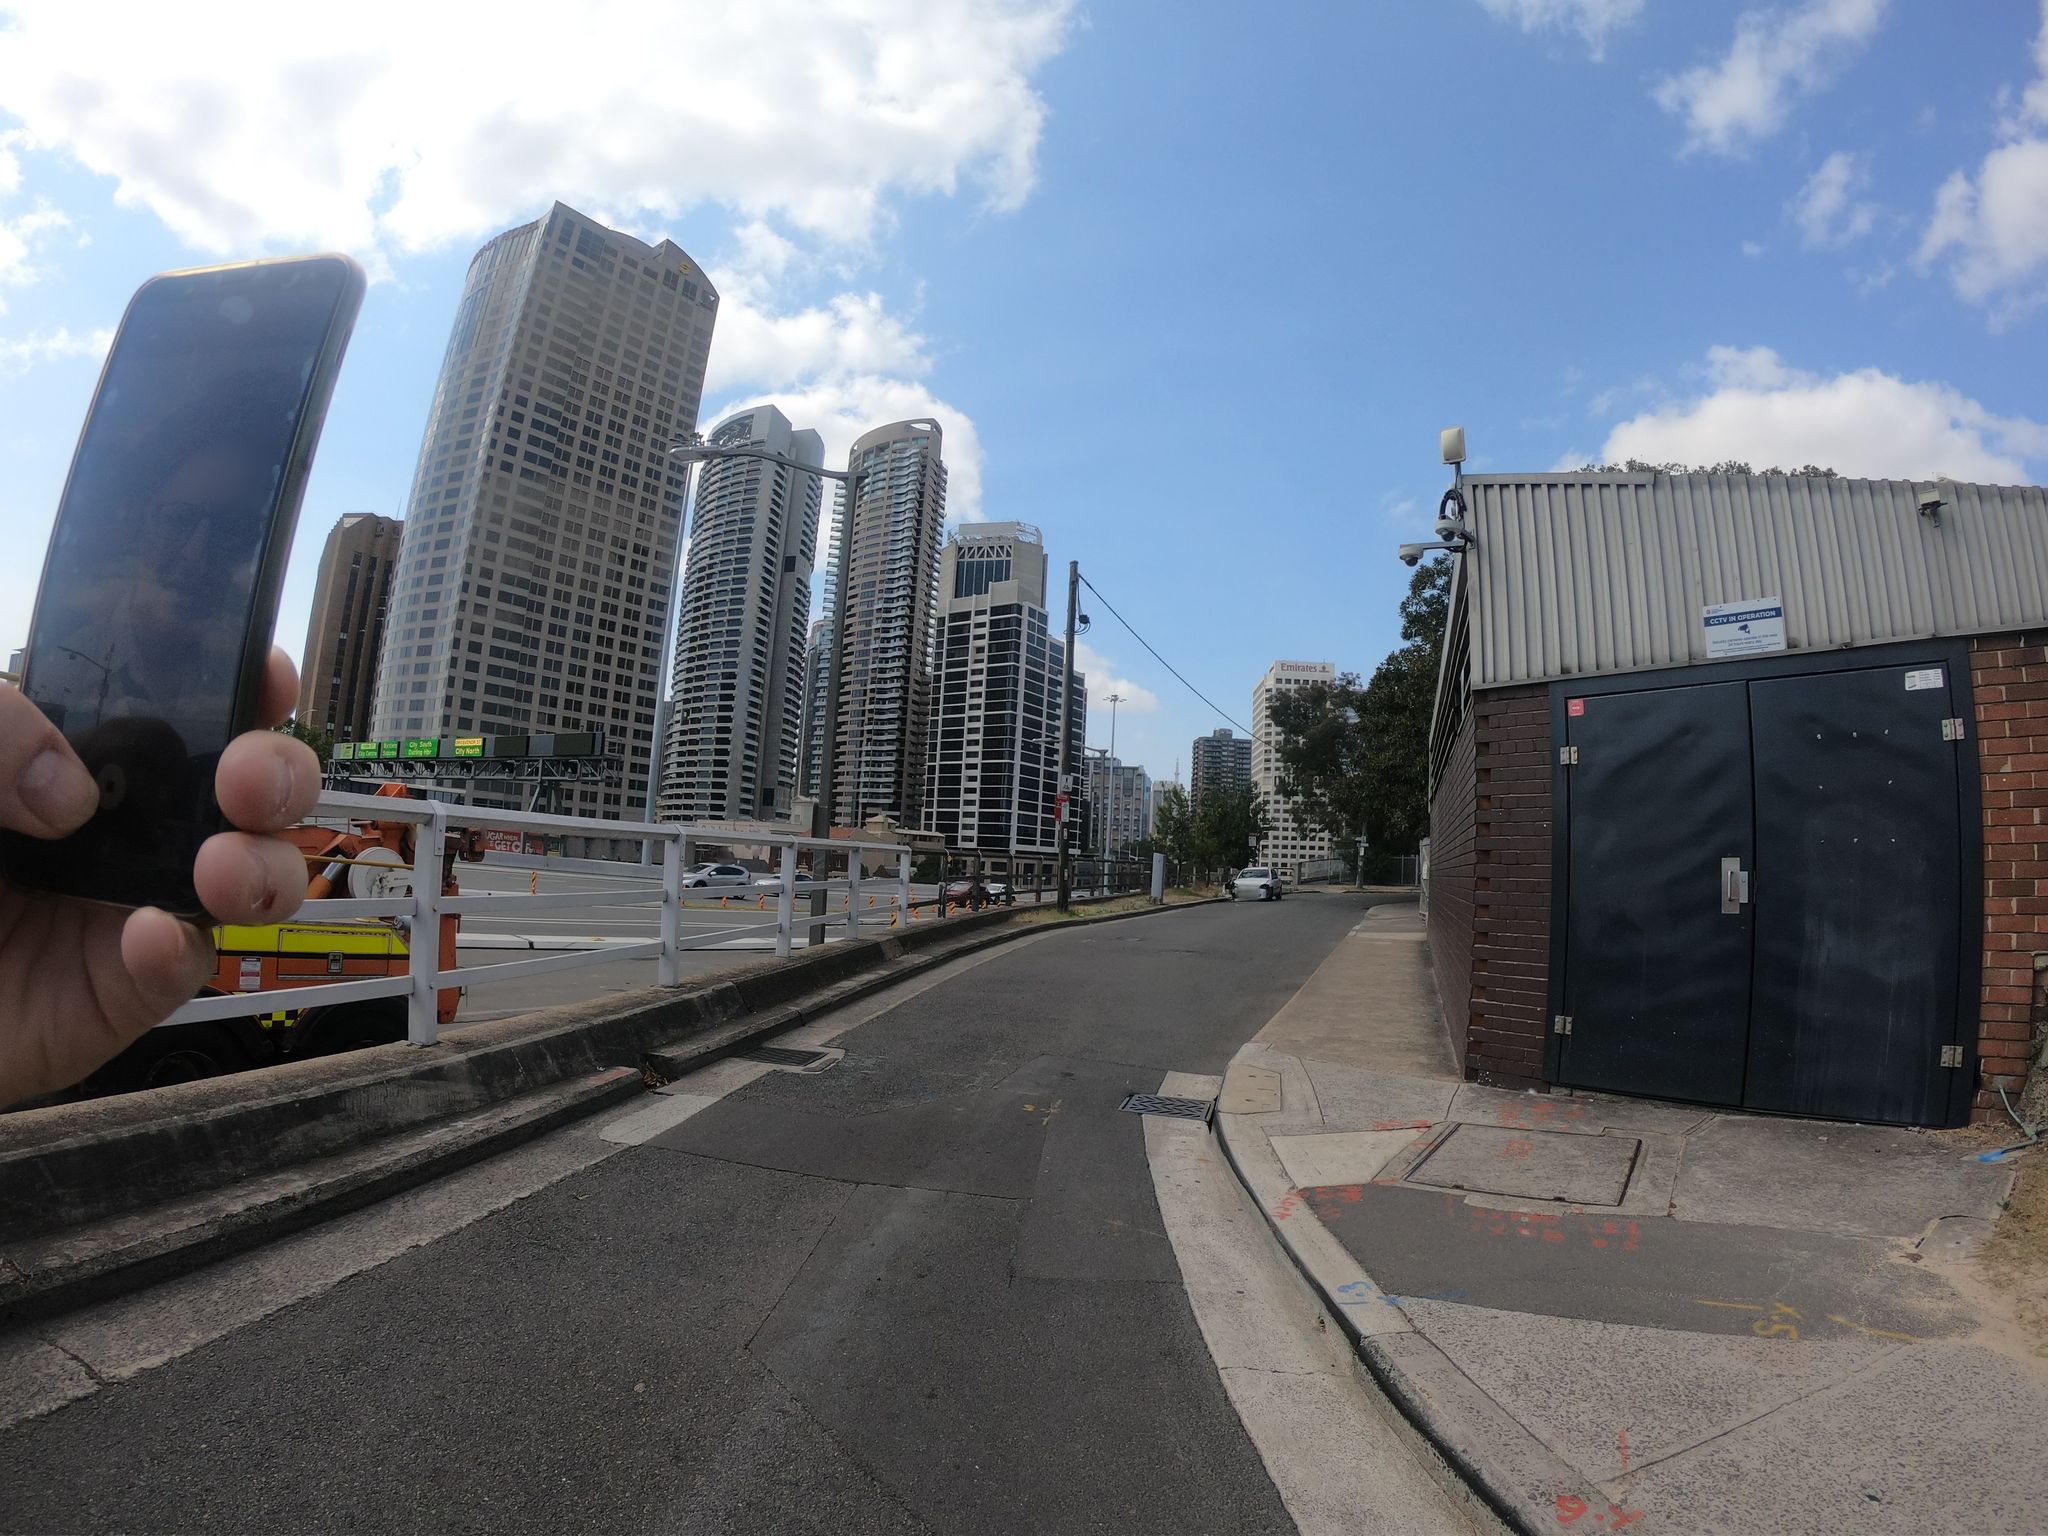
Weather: clear
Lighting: day
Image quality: good
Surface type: cycling surface
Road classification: cycleway, unclassified
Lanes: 2, 1
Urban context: urban centre
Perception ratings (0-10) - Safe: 1.43, Lively: 6.7, Beautiful: 1.25, Boring: 1.67, Depressing: 8.93, Wealthy: 5.57